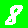
Digit: 8